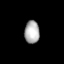
Tissue: lung
Cell type: Endothelial cells
Senescence score: 0.5689
Nuclear area (px): 331
Mean DAPI intensity: 175.816